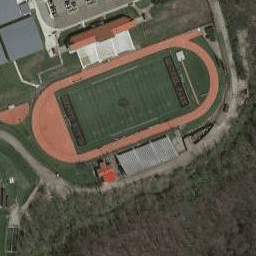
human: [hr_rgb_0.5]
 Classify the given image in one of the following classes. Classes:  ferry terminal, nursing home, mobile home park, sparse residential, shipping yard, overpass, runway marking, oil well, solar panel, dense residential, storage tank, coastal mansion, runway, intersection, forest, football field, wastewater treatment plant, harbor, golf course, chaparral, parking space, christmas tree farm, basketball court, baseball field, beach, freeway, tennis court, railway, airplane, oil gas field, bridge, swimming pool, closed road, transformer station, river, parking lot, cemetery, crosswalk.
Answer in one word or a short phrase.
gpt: football field